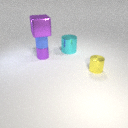
large cyan metal cylinder to the right of small purple metal cylinder